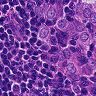
Metastatic tissue present: yes